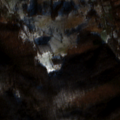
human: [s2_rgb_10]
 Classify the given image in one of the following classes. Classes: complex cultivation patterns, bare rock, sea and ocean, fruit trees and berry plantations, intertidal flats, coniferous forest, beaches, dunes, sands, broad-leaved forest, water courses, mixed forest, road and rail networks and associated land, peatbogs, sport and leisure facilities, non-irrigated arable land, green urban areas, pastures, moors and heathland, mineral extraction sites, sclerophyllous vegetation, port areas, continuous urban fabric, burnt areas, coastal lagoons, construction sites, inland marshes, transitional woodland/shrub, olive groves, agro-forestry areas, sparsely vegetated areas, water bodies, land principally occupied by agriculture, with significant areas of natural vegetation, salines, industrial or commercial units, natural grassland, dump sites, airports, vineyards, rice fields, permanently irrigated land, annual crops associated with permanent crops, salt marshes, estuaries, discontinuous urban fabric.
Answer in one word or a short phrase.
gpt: broad-leaved forest, transitional woodland/shrub